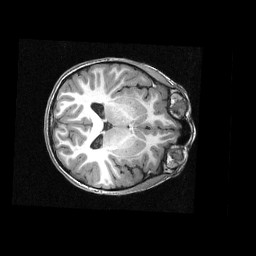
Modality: T1w
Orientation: axial
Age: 9
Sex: male
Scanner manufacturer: siemens
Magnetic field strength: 3 T
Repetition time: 2.3 s
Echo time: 0.00336 s